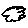
Label: cloud